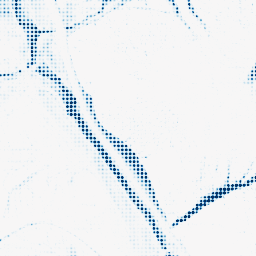
Category: morphological
Decomposition family: morphological_ellipse
Decomposition parameters: operation: closing
width: 10
height: 20
Upsampling method: sinc_hamming
Upsampling parameters: scale: 8
kernel_size: 4
Upsampling scale: 8